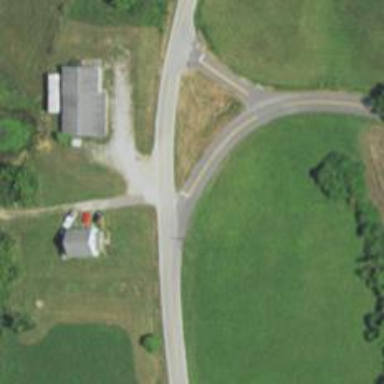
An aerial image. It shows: Stop road.